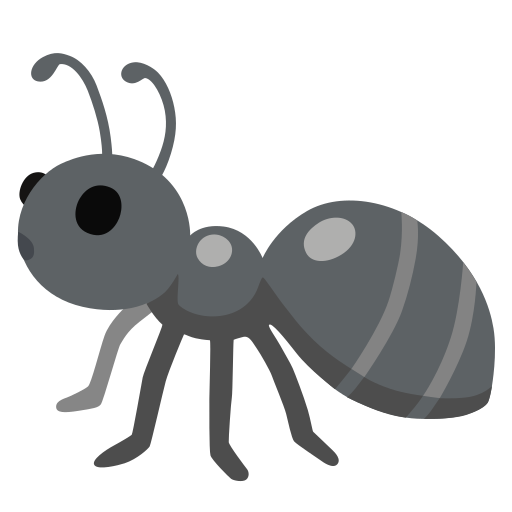
Emoji: 🐜